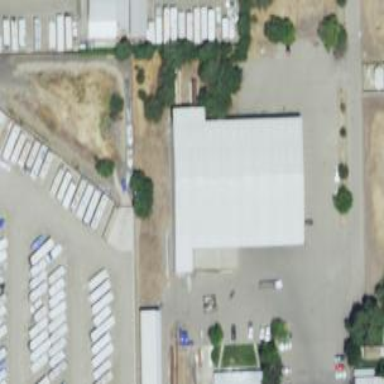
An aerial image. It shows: Warehouse.